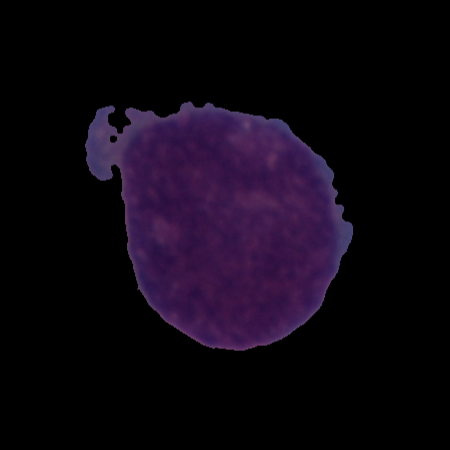
Label: cancer